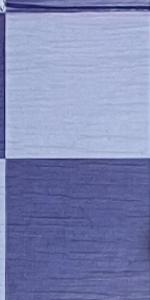
Label: Empty